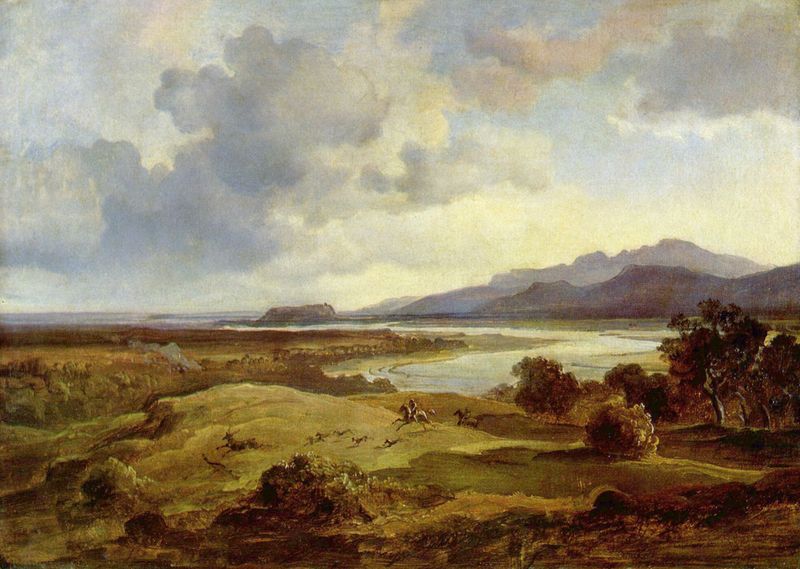
Titel: Inntal bei Neubeuern
Künstler: Karl Rottmann
Standort: Nürnberg.
Institution: Germanisches Nationalmuseum
Schlagwörter: baum, berg, blau, dunkel, felsen, gemälde, himmel, mann, meer, schatten, wasser, weiß, wolken, aquarell, bäume, fluss, gelb, grün, landschaft, ocker, see, ufer, abend, braun, grau, hell, licht, männer, schwarz, szene, ölbild, gras, hund, hunde, tiere, wiese, mensch, öl, dämmerung, ebene, feld, felder, horizont, hügel, natur, strauch, weite, busch, büsche, flach, gebüsch, gewässer, rauch, sonne, sträucher, wiesen, land, gold, drei, klassizismus, england, wald, pferd, pferde, reiter, ausritt, ritt, sprung, küste, zwei, berge, gebirge, bergkette, vegetation, herbst, ausflug, mündung, romantik, ölgemälde, erhaben, querformat, staffage, turner, wetter, wild, flucht, ebbe, alpen, flussbett, ideal, flusslandschaft, lauf, jagd, fernweh, beute, hirsch, hirsche, jäger, reh, rehe, griechenland, jagdhunde, jagt, treibjagd, belebt, meute, fließen, hügelkette, rottmann, sturm und drang, ideallandschaft, fuchsjagd, ideale landschaft, marathon, erhabenheit, englang, hirschjagd, bac', de, gebirde, hirsch+, sturm und drand, hirscg